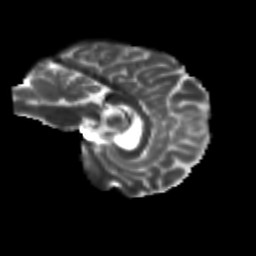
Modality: T2w
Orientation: sagittal
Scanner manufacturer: siemens
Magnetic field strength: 3 T
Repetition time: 9.2 s
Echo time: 0.084 s